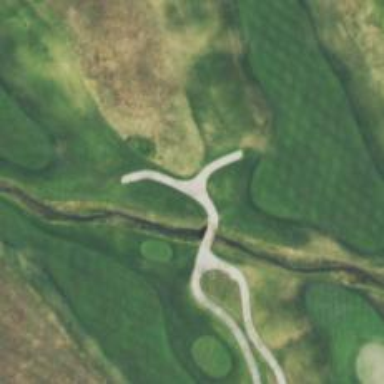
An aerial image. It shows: Path used for both walking and golf.